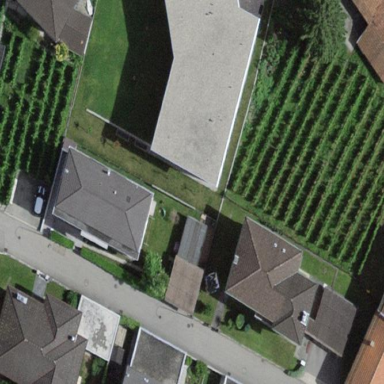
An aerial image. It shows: Vineyard growing grapes.